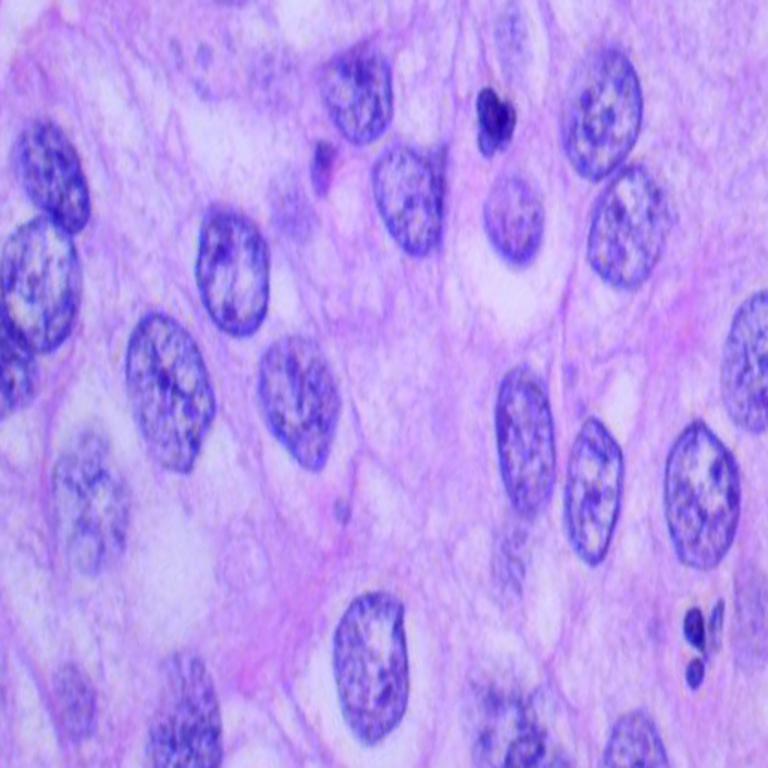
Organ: lung
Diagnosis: squamous carcinomas